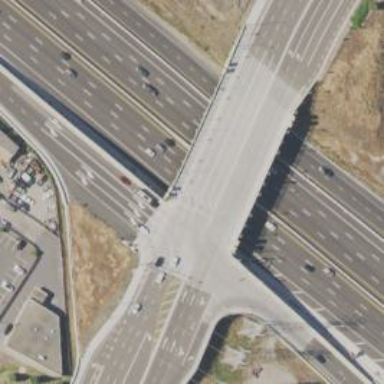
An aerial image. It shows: Secondary road crossing bridge.